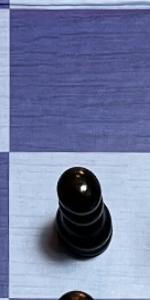
Label: Pawn_Black